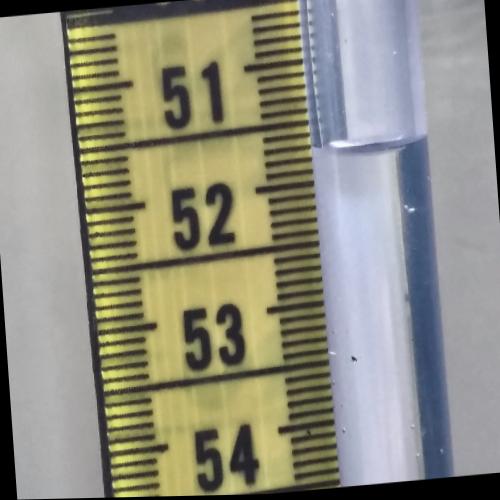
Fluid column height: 51.7 cm